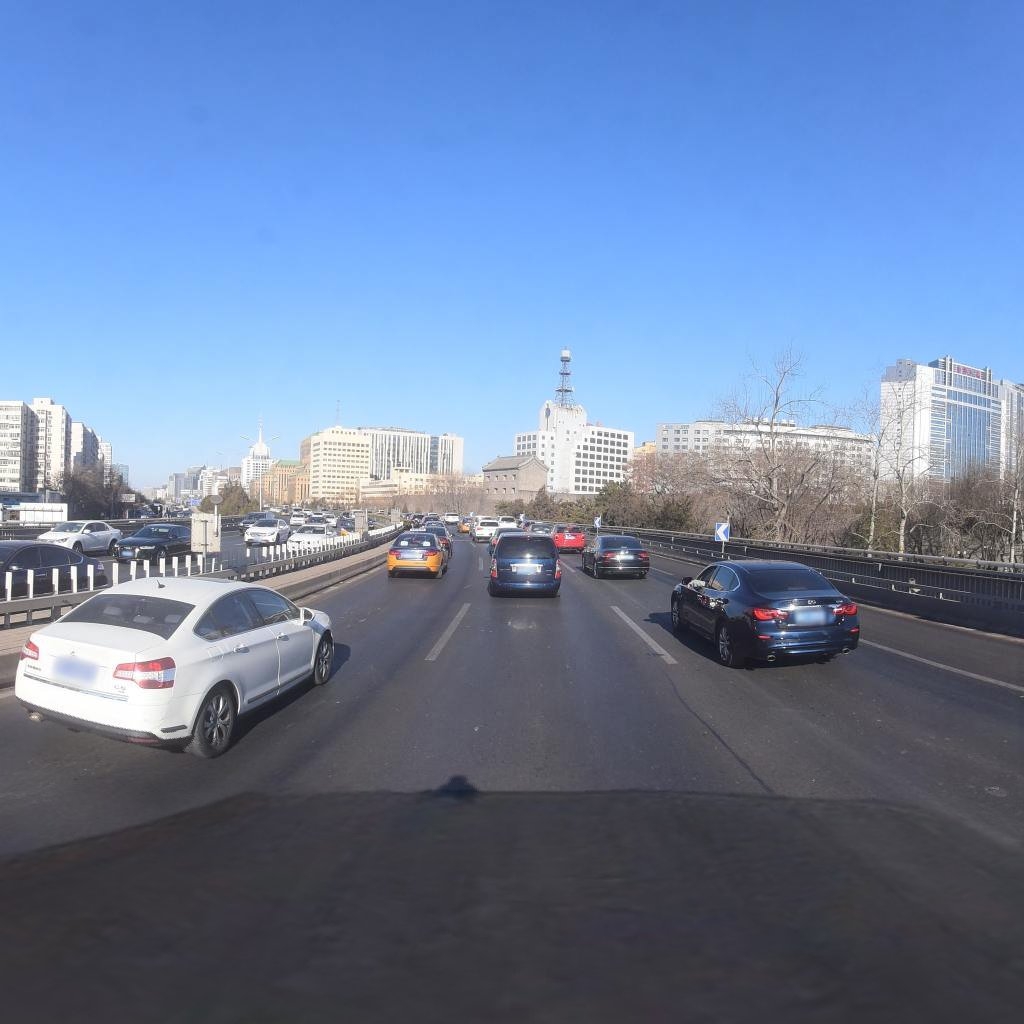
Region: Xicheng
Road damage annotations: longitudinal patch